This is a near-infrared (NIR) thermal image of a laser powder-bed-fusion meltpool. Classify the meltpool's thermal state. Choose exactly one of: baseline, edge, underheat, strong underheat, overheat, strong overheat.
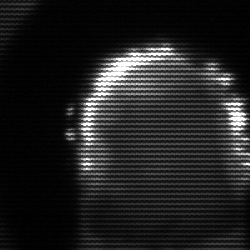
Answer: baseline